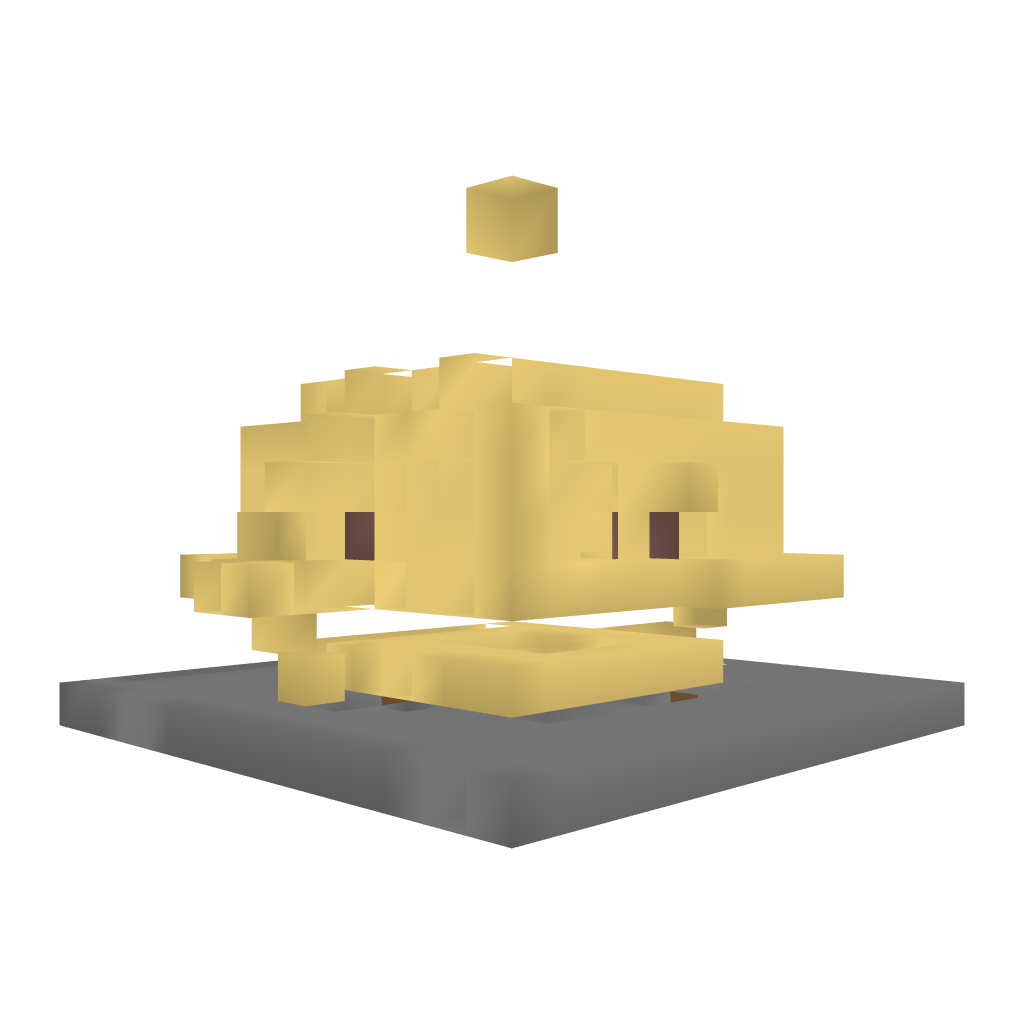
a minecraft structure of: Turn Table Room bad low quality